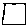
Label: square